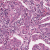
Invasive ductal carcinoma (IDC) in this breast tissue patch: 1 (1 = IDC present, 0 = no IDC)